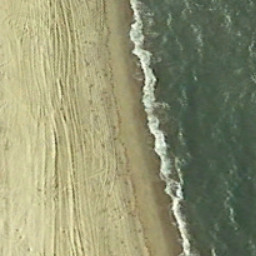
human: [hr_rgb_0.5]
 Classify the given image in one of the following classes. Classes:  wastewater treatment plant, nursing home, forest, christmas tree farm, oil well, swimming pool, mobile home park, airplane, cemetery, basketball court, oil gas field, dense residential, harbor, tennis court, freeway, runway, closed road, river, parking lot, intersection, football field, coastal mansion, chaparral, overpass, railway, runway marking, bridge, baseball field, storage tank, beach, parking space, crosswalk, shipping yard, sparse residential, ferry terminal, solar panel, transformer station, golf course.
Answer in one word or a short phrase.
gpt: beach